Question: The green dot in the picture is the starting point, and the blue dot is the end point. Each move can only go one square to the right or down. How many different simple paths are there?
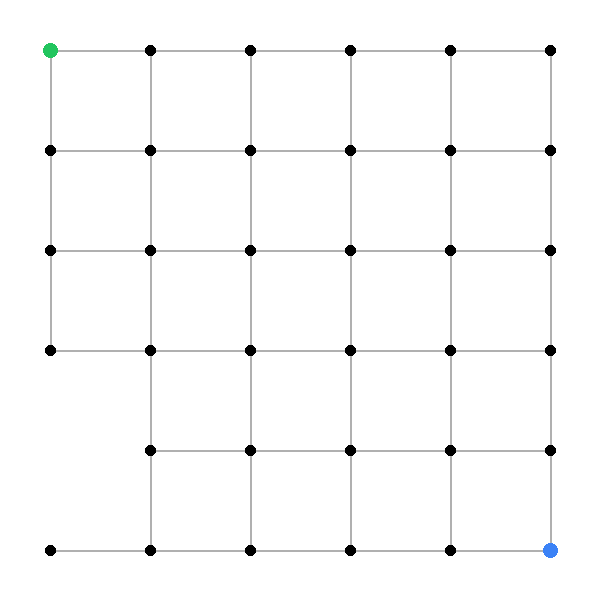
Answer: 246